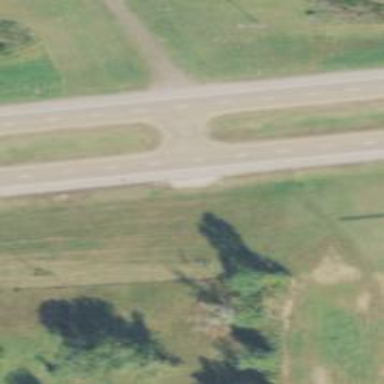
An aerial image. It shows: Asphalt road classified as trunk highway.